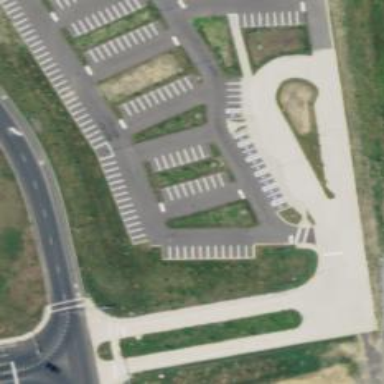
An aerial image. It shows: Parking space is available.